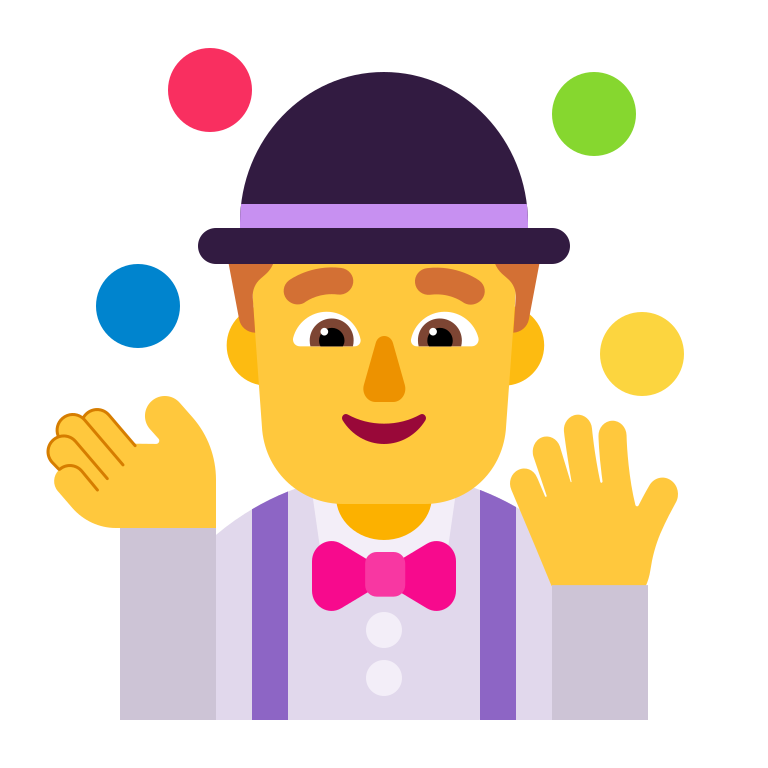
man juggling flat default